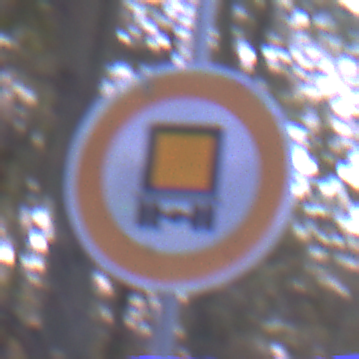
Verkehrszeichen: VerbotKennzeichnungspflichtigeKraftfahrzeugeGefaehrlicheGueter
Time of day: Night
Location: Outdoor (Suburban)
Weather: PartlyCloudy
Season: NotSpecified
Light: Artificial